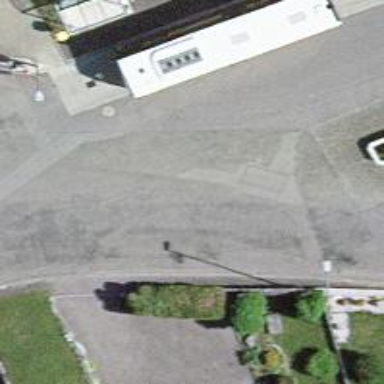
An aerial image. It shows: Bus stop equipped with public transport stop position.